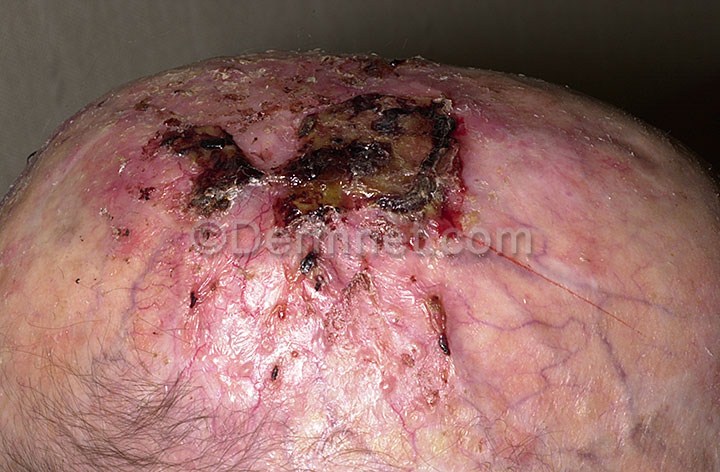
Disease: Actinic Keratosis Basal Cell Carcinoma and other Malignant Lesions